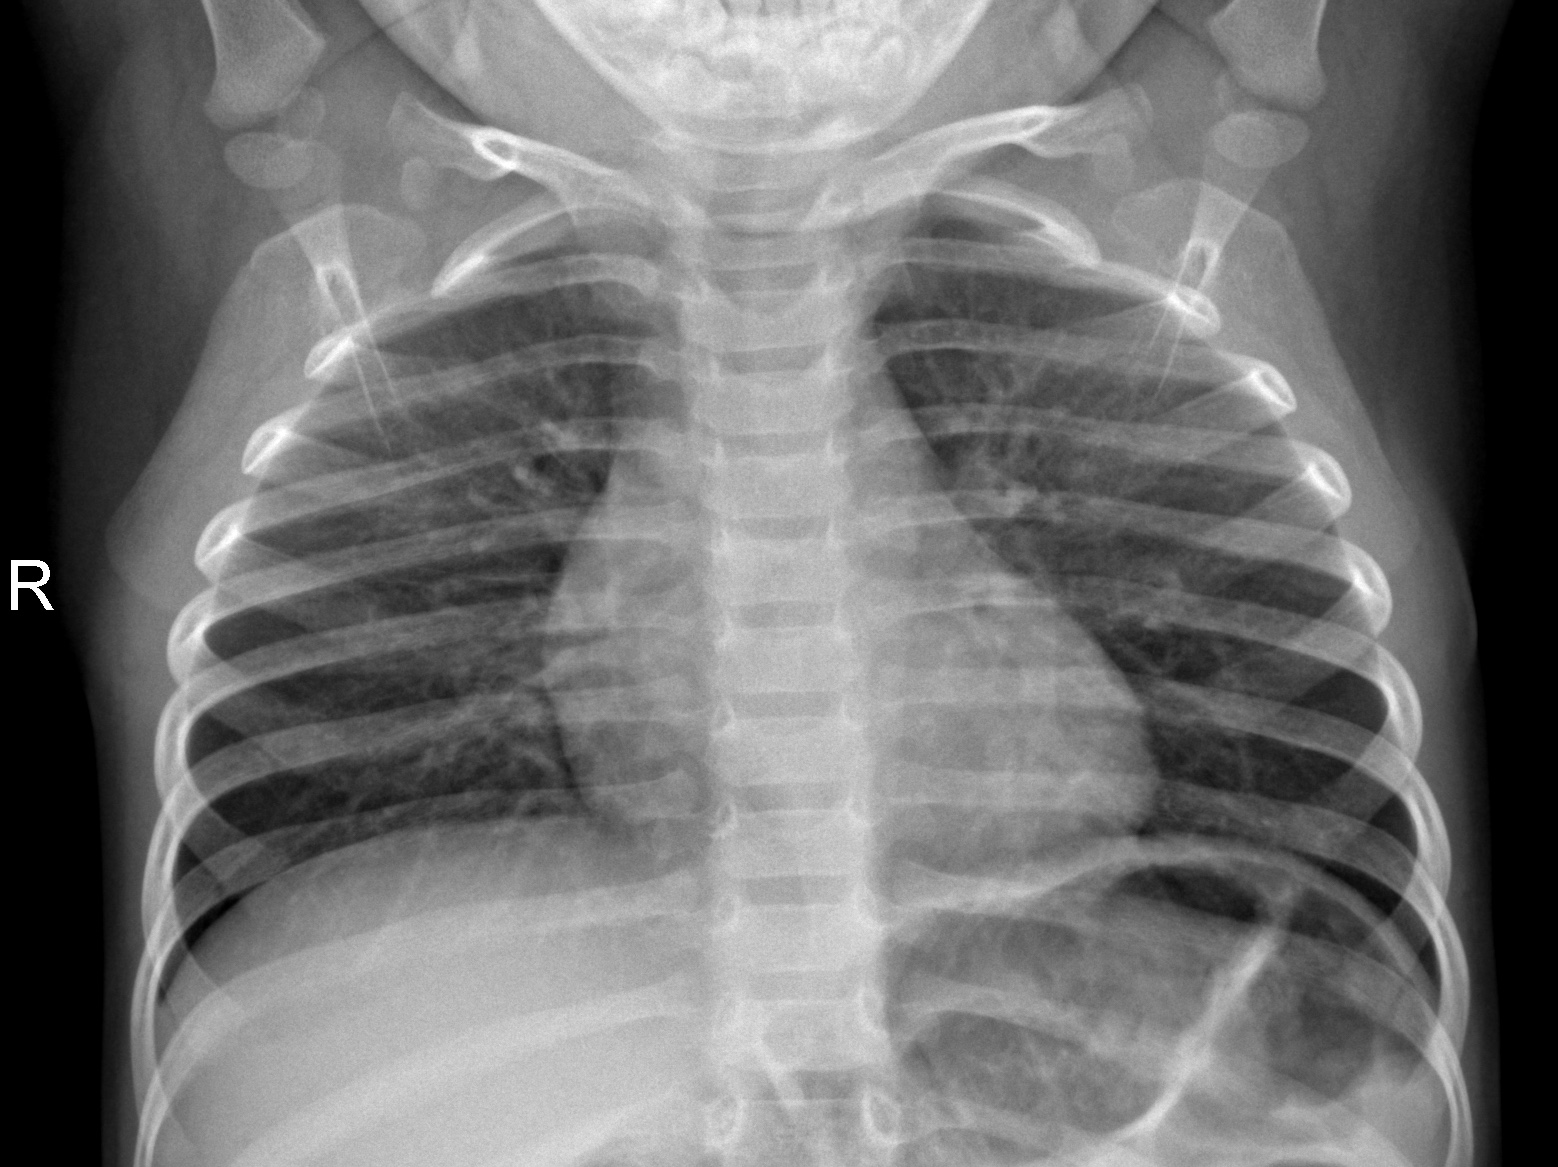
Diagnosis: NORMAL